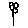
Label: flower